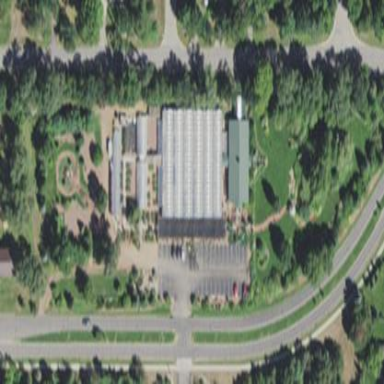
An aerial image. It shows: Greenhouse.